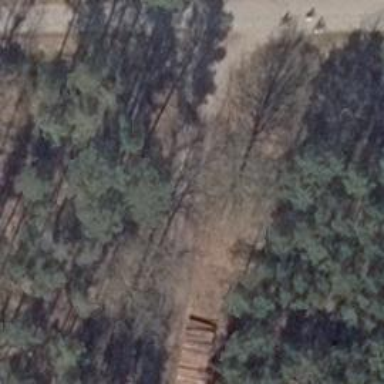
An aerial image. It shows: Track road with grade3 tracktype.